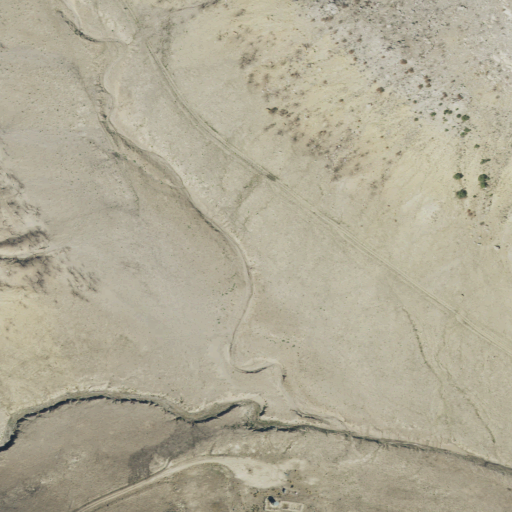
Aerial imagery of valley in Utah named Pigeon Canyon containing grassland and shrub